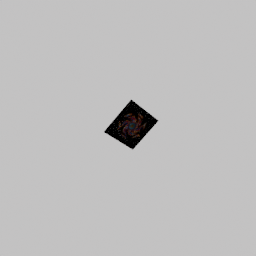
Label: decoration